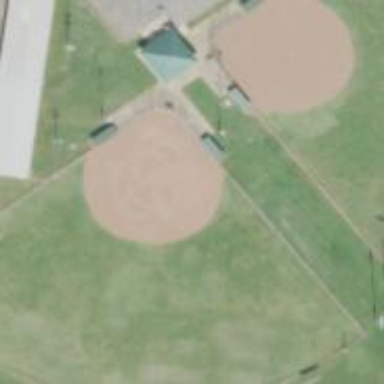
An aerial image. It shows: Softball pitch for leisure sports.